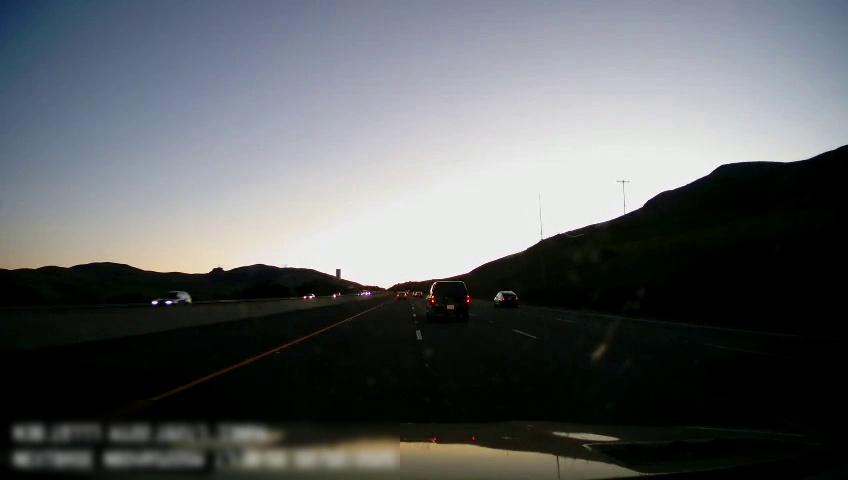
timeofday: Day
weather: Sunny
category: Drivable Space
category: Vehicles | Car
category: Vehicles | SUV
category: Vehicles | Car
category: Vehicles | SUV
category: Vehicles | Car
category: Lanes | Alternate Lane
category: Lanes | Current Lane
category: Lanes | Current Lane
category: Lanes | Alternate Lane
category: Lanes | Alternate Lane